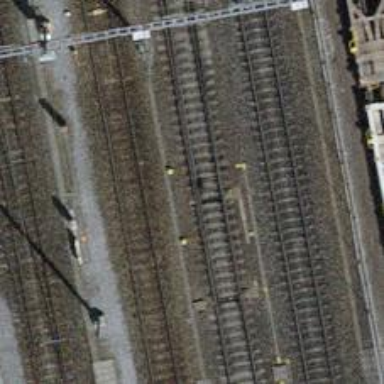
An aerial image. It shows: Railway switch.